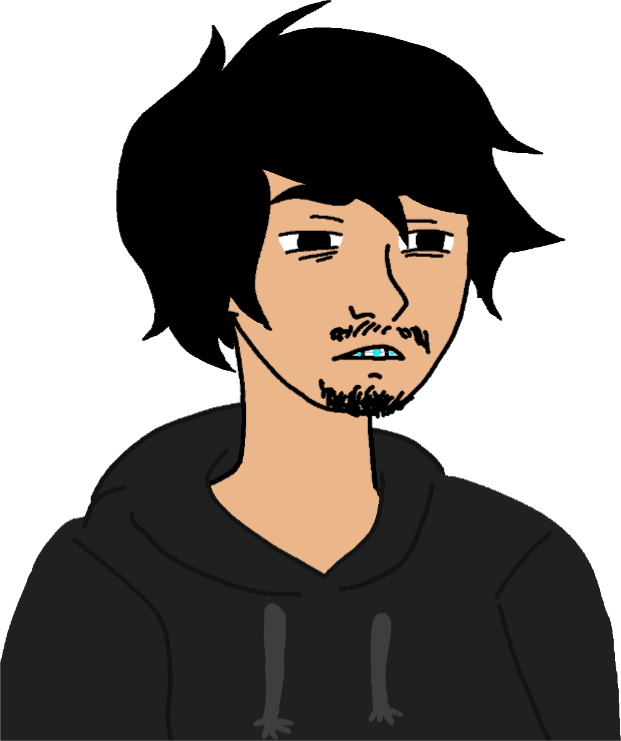
Label: 5_Twinkjak